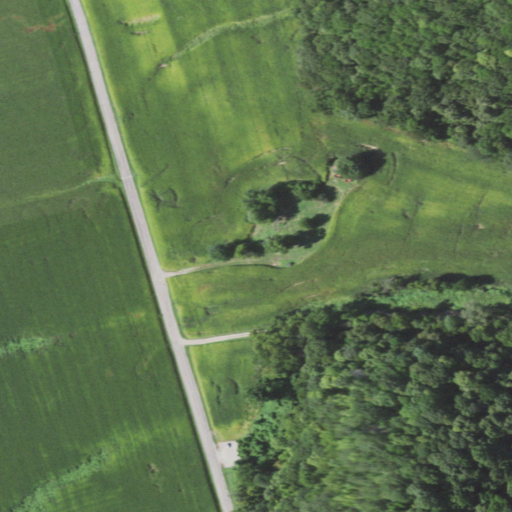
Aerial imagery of valley in Illinois named Schaeffer Hollow containing cultivated crops, deciduous forest, low intensity development, open development, and medium intensity development